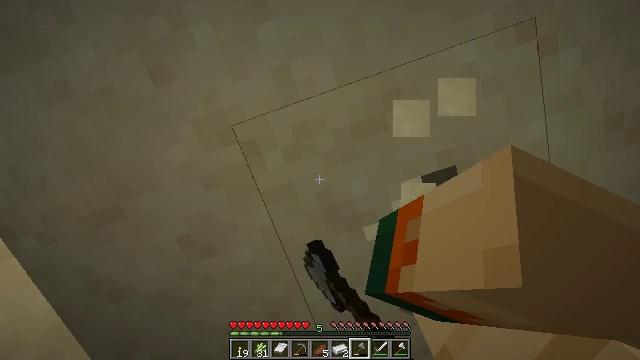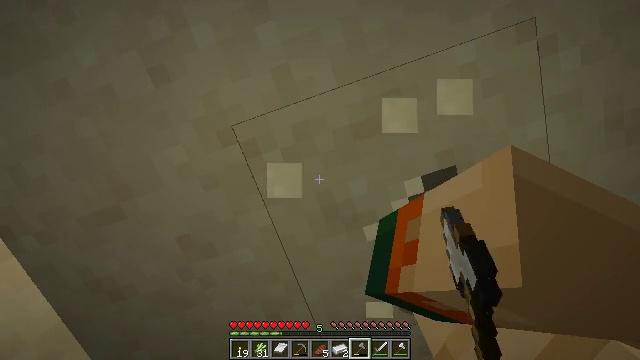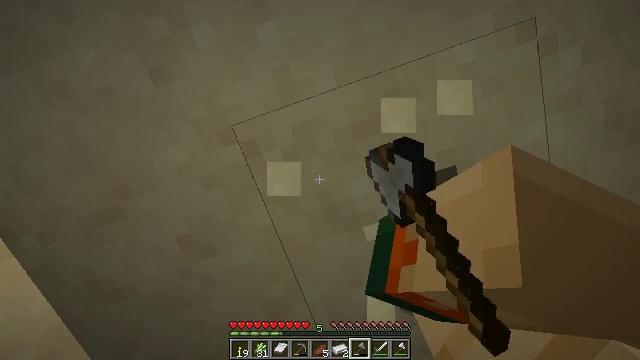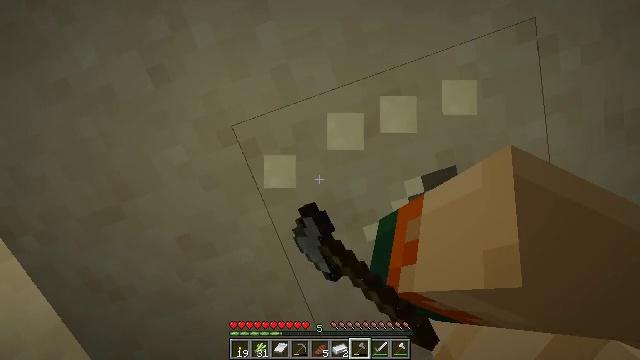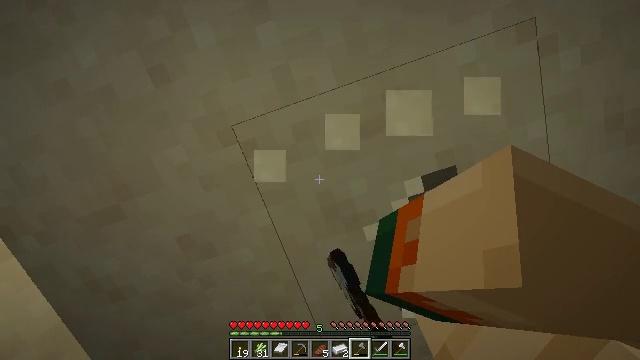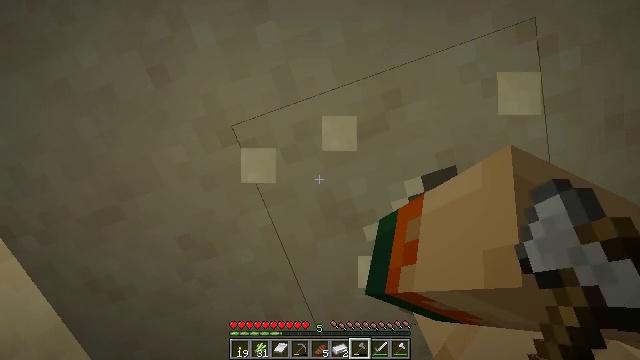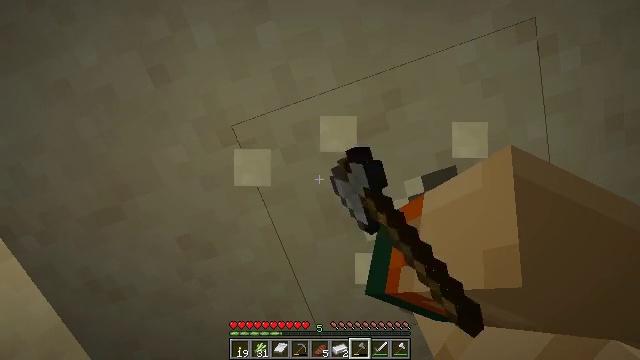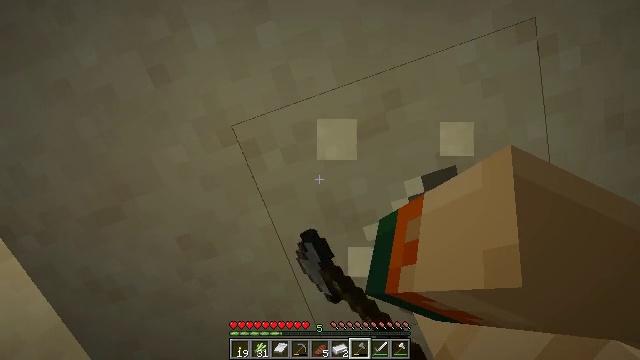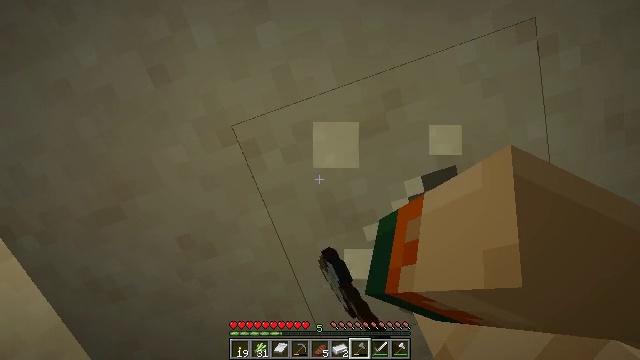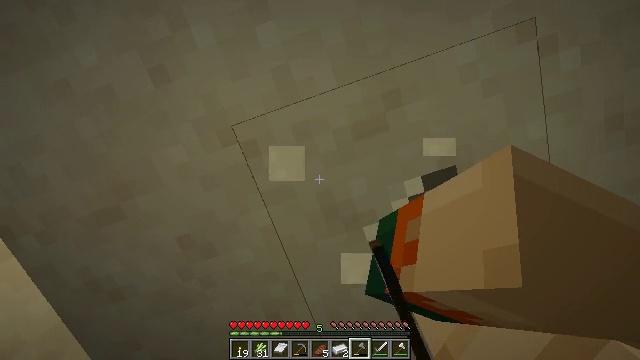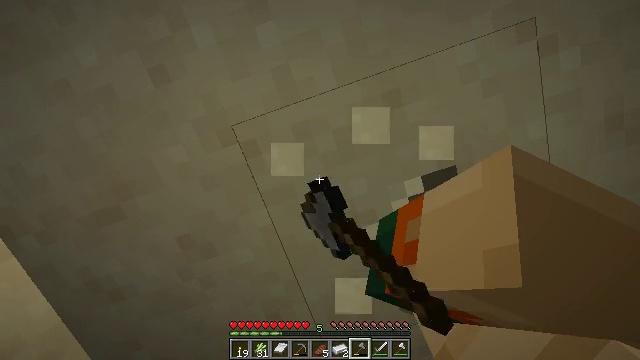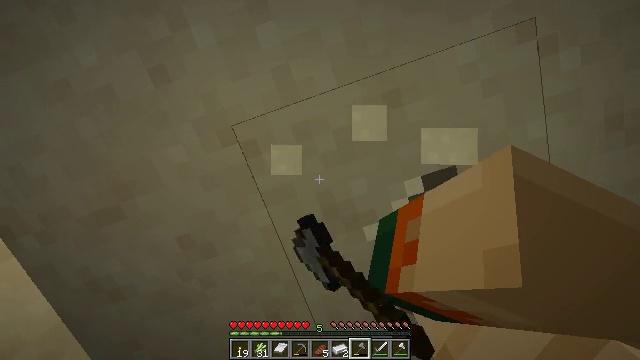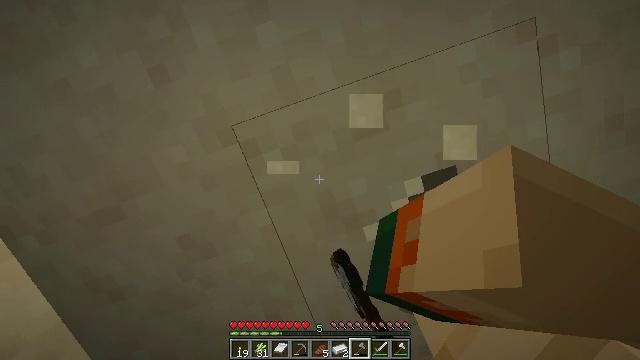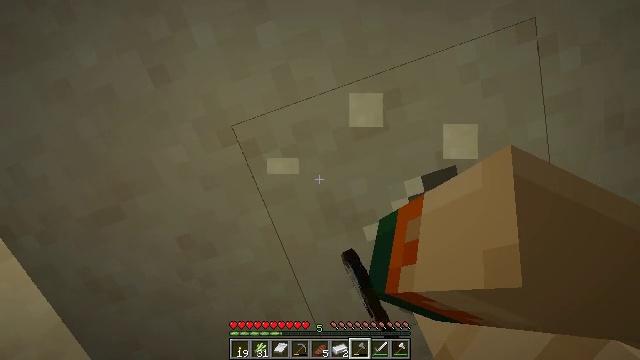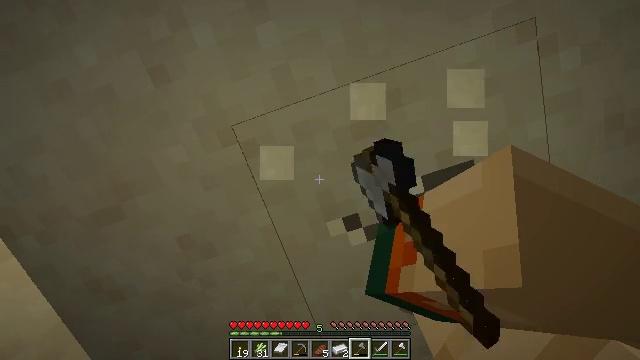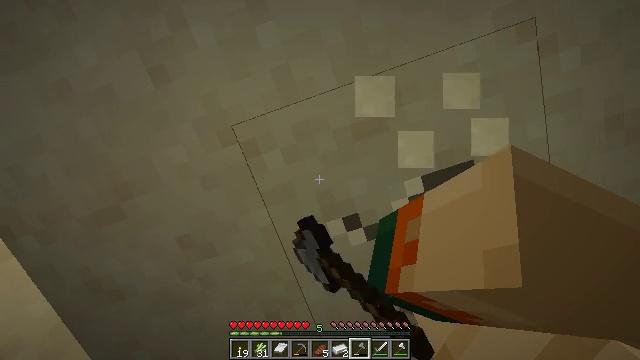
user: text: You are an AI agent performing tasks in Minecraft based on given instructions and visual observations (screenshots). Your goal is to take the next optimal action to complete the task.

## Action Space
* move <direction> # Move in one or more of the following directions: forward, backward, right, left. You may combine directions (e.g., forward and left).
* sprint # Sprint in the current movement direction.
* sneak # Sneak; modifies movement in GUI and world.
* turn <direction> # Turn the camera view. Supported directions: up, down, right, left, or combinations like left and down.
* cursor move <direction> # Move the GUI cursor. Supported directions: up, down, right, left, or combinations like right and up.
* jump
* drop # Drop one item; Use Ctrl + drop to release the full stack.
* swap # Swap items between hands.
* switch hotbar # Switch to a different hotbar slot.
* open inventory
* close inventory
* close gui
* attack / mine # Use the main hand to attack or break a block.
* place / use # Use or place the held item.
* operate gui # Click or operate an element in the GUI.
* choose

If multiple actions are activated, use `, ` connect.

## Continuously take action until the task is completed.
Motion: motion action
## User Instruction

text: Gather the smooth sandstone slab.
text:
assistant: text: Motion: attack / mine
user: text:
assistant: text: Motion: attack / mine
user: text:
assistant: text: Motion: attack / mine
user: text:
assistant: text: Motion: attack / mine
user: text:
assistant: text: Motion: attack / mine
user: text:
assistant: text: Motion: attack / mine
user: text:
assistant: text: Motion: attack / mine
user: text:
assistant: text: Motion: attack / mine
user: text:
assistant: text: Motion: attack / mine
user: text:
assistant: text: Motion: attack / mine
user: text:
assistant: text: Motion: attack / mine
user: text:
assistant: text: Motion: attack / mine
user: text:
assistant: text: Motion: attack / mine
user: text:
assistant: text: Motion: attack / mine
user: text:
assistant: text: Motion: attack / mine
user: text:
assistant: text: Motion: attack / mine
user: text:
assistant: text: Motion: attack / mine
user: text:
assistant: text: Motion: attack / mine
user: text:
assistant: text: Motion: attack / mine
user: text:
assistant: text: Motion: attack / mine
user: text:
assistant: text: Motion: attack / mine
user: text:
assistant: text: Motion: attack / mine
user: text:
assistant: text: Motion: attack / mine
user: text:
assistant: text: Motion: attack / mine
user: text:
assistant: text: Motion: attack / mine
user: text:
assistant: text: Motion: attack / mine
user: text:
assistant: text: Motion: attack / mine
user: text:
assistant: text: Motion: attack / mine
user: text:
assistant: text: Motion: attack / mine
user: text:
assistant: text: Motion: attack / mine